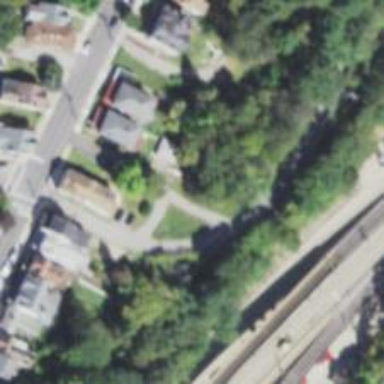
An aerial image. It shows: Abandoned railway alongside residential road.